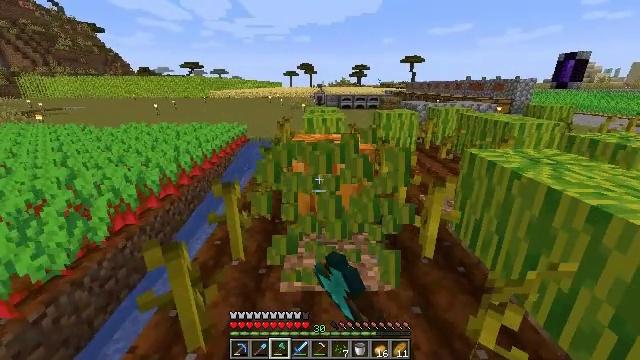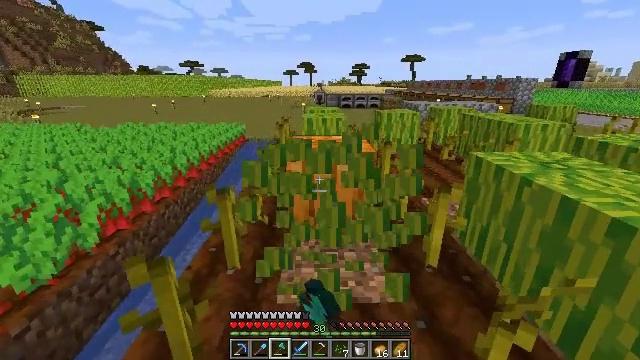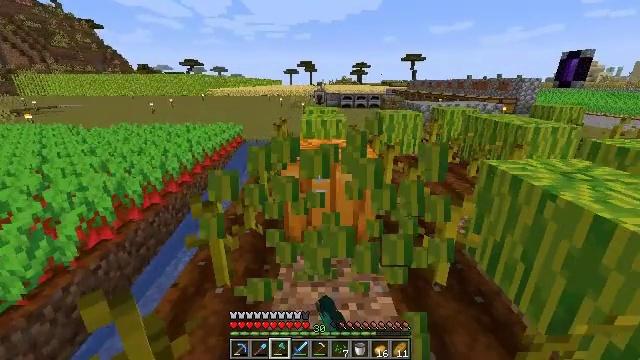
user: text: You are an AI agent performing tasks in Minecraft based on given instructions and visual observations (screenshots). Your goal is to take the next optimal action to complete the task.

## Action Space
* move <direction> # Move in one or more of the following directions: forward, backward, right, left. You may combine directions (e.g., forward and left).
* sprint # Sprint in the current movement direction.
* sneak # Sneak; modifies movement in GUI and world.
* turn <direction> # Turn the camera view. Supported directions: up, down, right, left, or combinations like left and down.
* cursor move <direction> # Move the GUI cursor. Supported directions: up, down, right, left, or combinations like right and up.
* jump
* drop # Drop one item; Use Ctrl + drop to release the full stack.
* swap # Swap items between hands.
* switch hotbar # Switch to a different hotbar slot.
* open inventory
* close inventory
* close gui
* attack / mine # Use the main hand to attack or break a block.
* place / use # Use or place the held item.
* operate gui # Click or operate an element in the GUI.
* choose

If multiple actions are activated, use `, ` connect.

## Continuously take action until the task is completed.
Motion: motion action
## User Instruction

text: Harvest melon from the farm.
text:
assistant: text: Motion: move forward, attack / mine
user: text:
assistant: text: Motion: move forward, attack / mine
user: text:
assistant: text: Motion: attack / mine